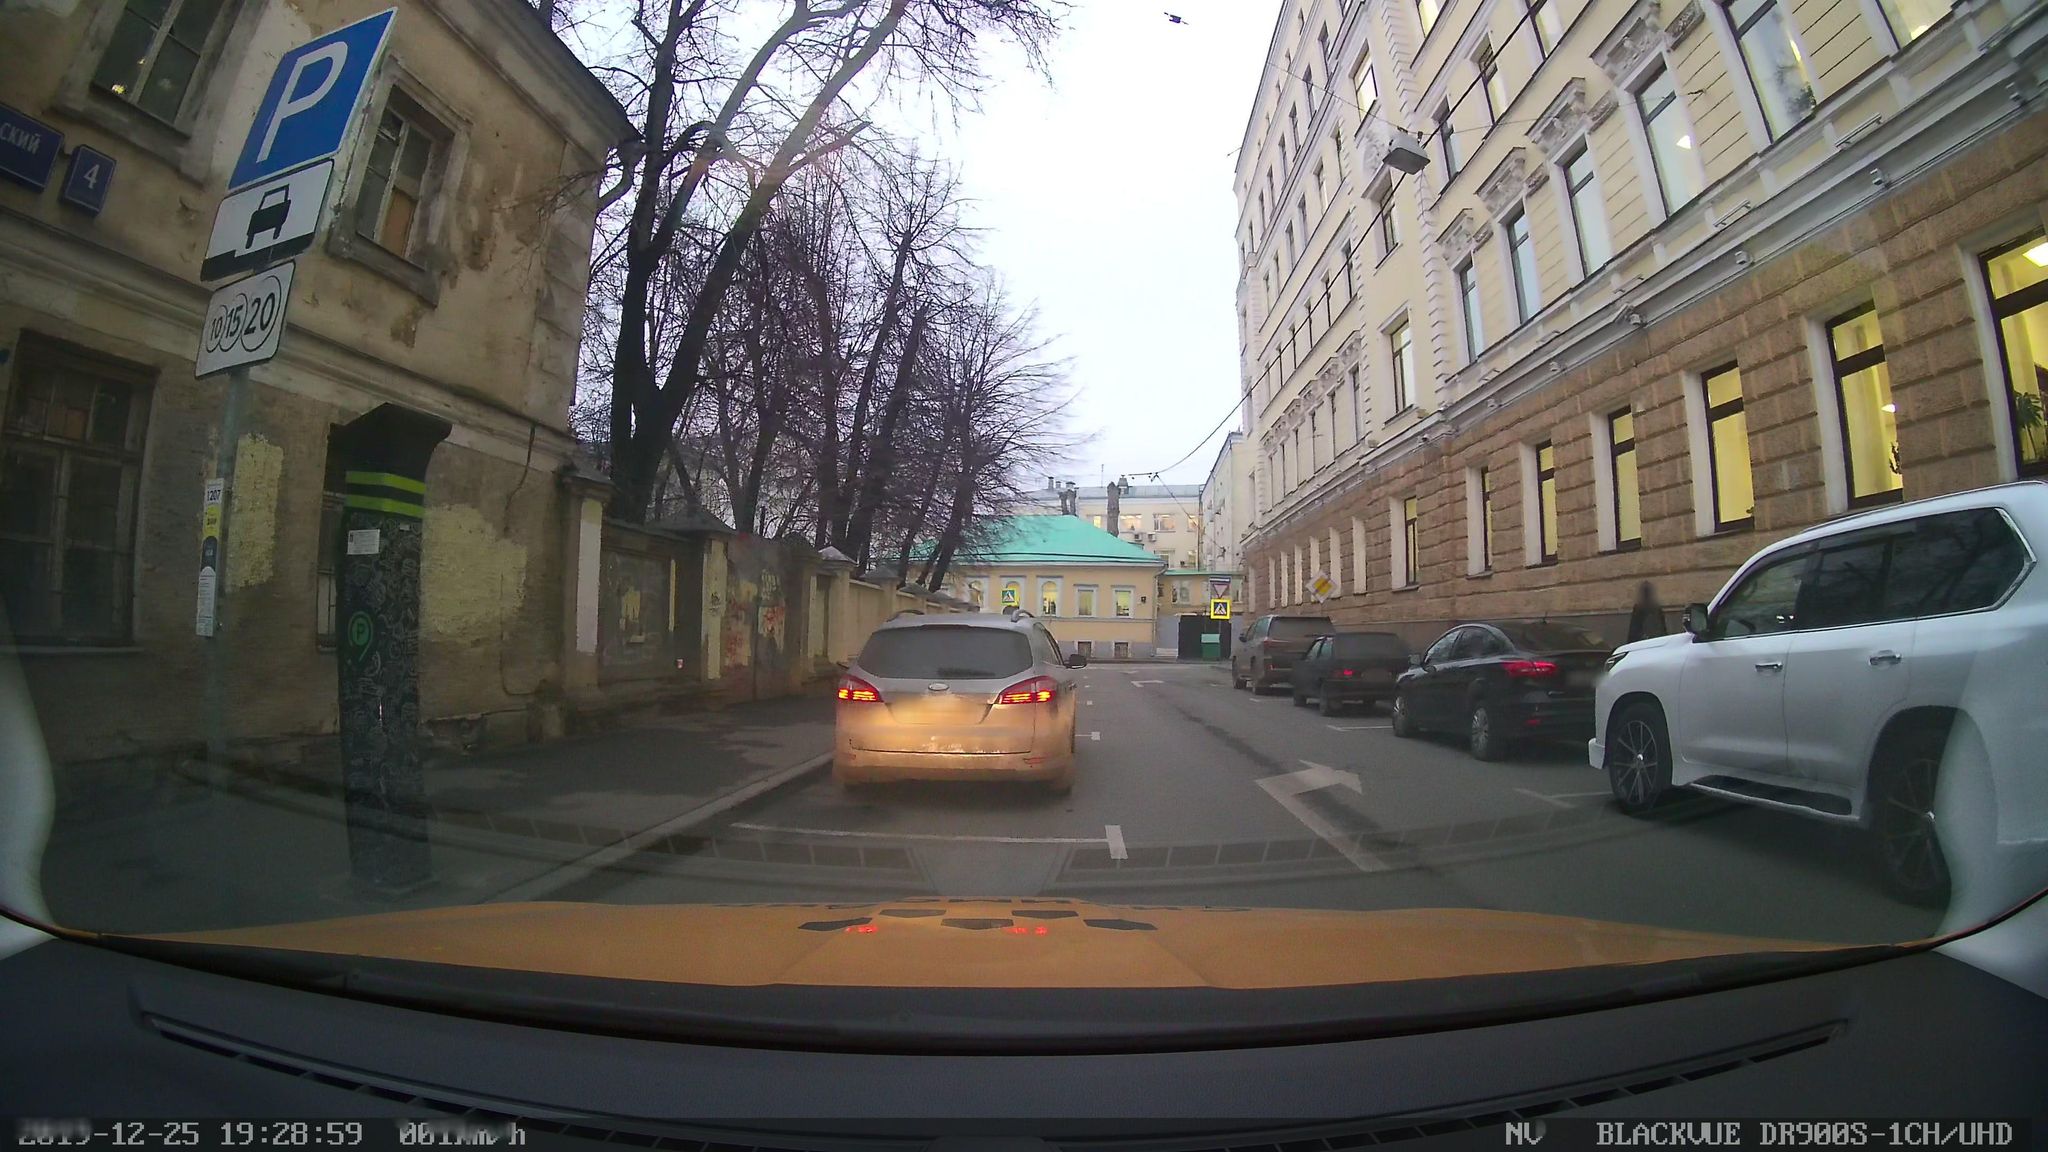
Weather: cloudy
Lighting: day
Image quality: good
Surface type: driving surface
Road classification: unclassified
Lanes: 2
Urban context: urban centre
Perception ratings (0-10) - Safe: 4.66, Lively: 7.64, Beautiful: 2.42, Boring: 3.74, Depressing: 1.73, Wealthy: 2.5